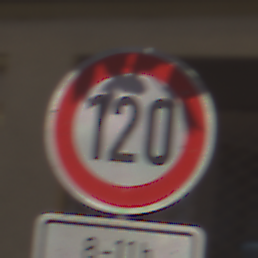
Verkehrszeichen: Geschwindigkeit120
Zusatzzeichen unten: ZeitangabenOhneBeschraenkungAufWochentage2
Umgebung: Outdoor, Urban
Tageszeit: Night
Wetter: Overcast
Licht: Artificial
Jahreszeit: Winter
Kontrast: MediumContrast